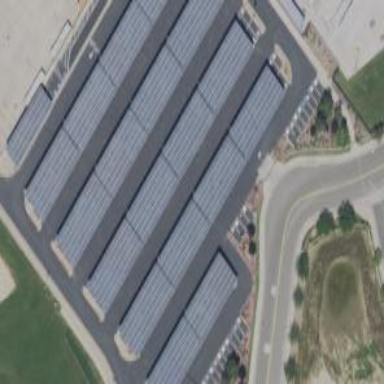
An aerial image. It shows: Solar photovoltaic panel on the roof of building used as solar power generator.